Question: Here is my code:
'''
public class Program
{
static void Main(string[] args)
{
exec1();
Console.WriteLine("completed");
Console.Read();
}
public static void exec1()
{
using (IDBConnection conn = new SQLiteConnection("Data Source=test.db"))
{
conn.Open();
IDbCommand command = conn.CreateCommand();
command.CommandText = "select * from user";
IDataReader reader = command.ExecuteReader();
while (reader.Read())
{
Console.WriteLine(reader[1]);
}
}
}
}
'''
Unit test:
'''
[TestClass]
public class UnitTest1
{
[TestMethod]
public void TestMethod1()
{
Program.exec1();
}
}
'''

It will run well with debug, and when i use test class to run it i get an error.
> System.Data.SQLite.SQLiteException: SQL logic error or missing database no such table: user
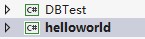
Answer: Try using the <URL> to ensure that the database file itself is deployed alongside the test.
'''
[TestMethod]
[DeploymentItem("test.db")]
public void TestMethod1()
{
Program.exec1();
}
'''
(Side note, please don't use images of your code as it makes it impossible to copy/paste when answering).